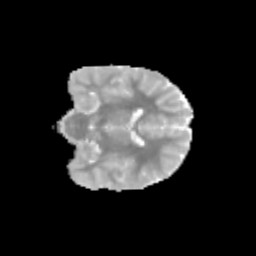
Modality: MD
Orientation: coronal
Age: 11
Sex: male
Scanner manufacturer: siemens
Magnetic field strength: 3 T
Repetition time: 3.8 s
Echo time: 0.07 s